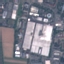
Label: Industrial